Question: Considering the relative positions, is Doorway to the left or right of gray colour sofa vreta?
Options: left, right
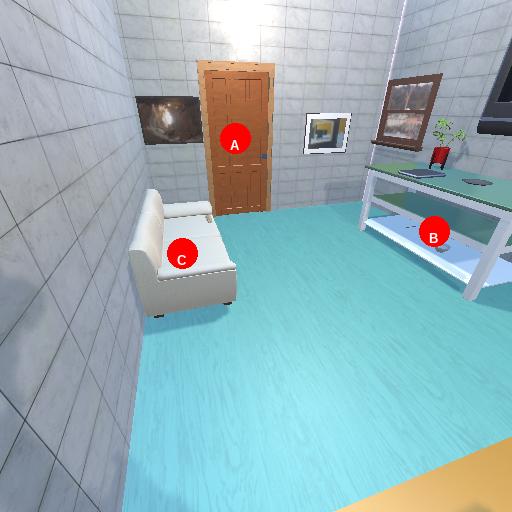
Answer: left